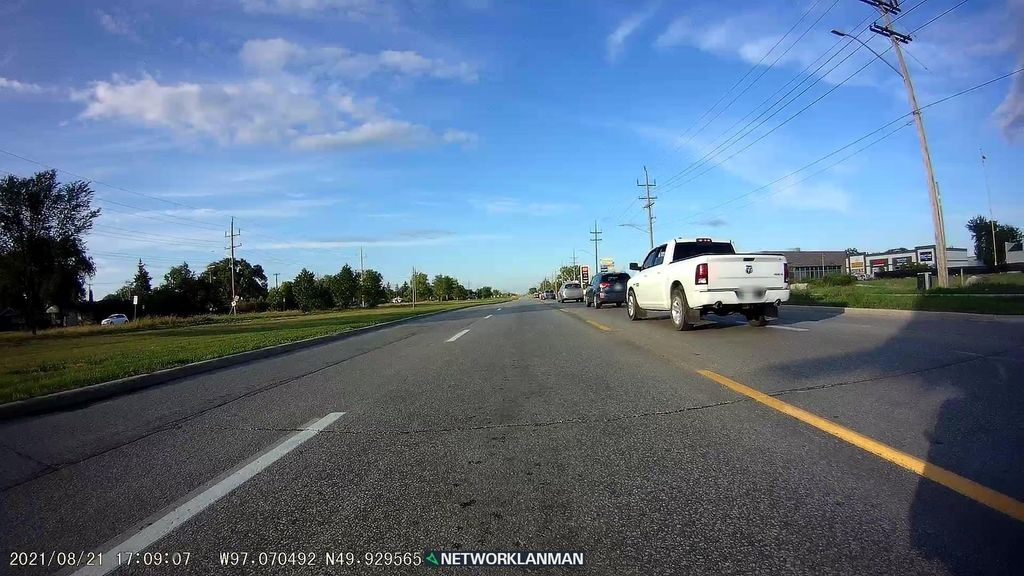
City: winnipeg